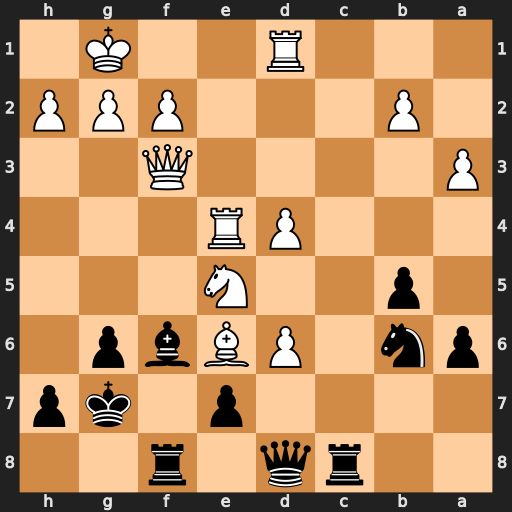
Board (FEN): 2rq1r2/4p1kp/pn1PBbp1/1p2N3/3PR3/P4Q2/1P3PPP/3R2K1
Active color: b
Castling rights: -
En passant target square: -
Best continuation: Bxe5 dxe7 Qxe7 Qe3 Qxe6